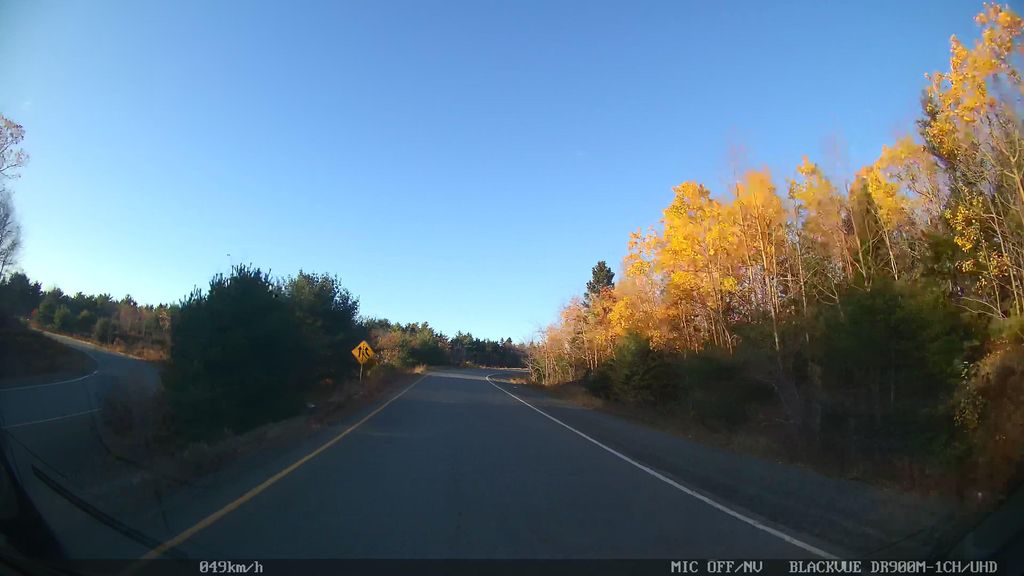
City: halifax